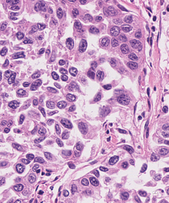
Tumor epithelial tissue: yes
Tumor-associated stroma tissue: yes
Normal tissue: no